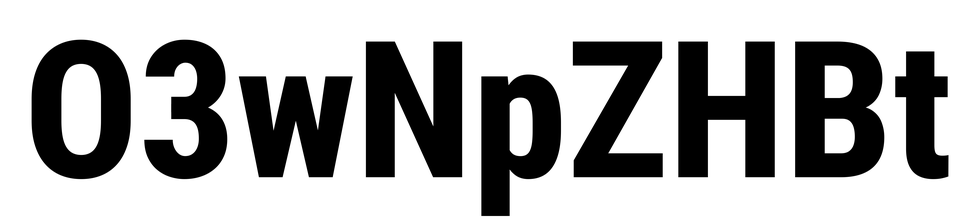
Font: Roboto_Condensed_ExtraBold